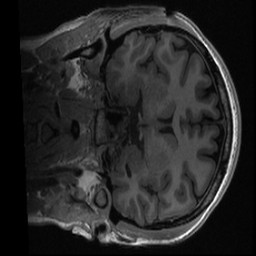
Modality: T1w
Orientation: coronal
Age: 22
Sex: female